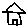
Label: house